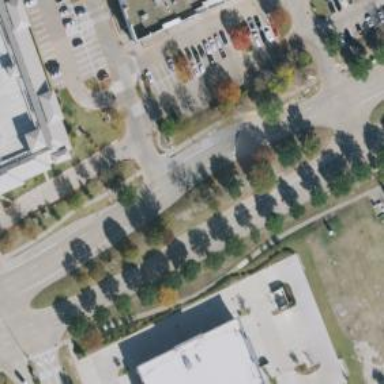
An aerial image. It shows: Tertiary road with separate sidewalk.